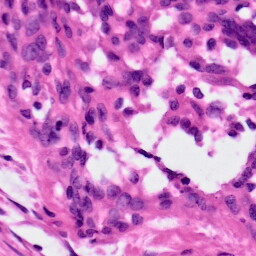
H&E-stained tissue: Ovarian